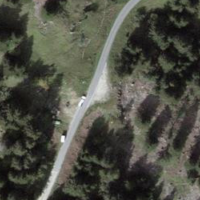
EUNIS habitat code: 44
Species observed at this site:
Tussilago farfara